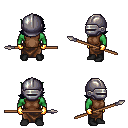
a pixel art fantasy rpg character, male body template, orc, green skin, brown sleeveless shirt, robe skirt, raven swoop hairstyle, metal helm, gold gloves, black shoes, spear, four views (front, back, left, right), 2x2 character sprite sheet, small pixel art, hard edges, no anti-aliasing